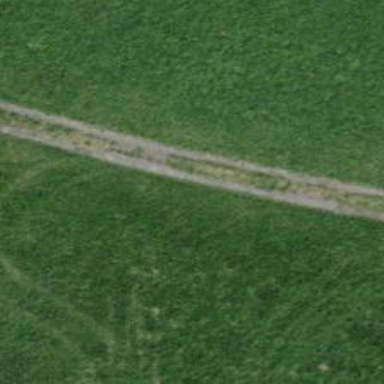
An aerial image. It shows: Compacted track road with grade3 tracktype.